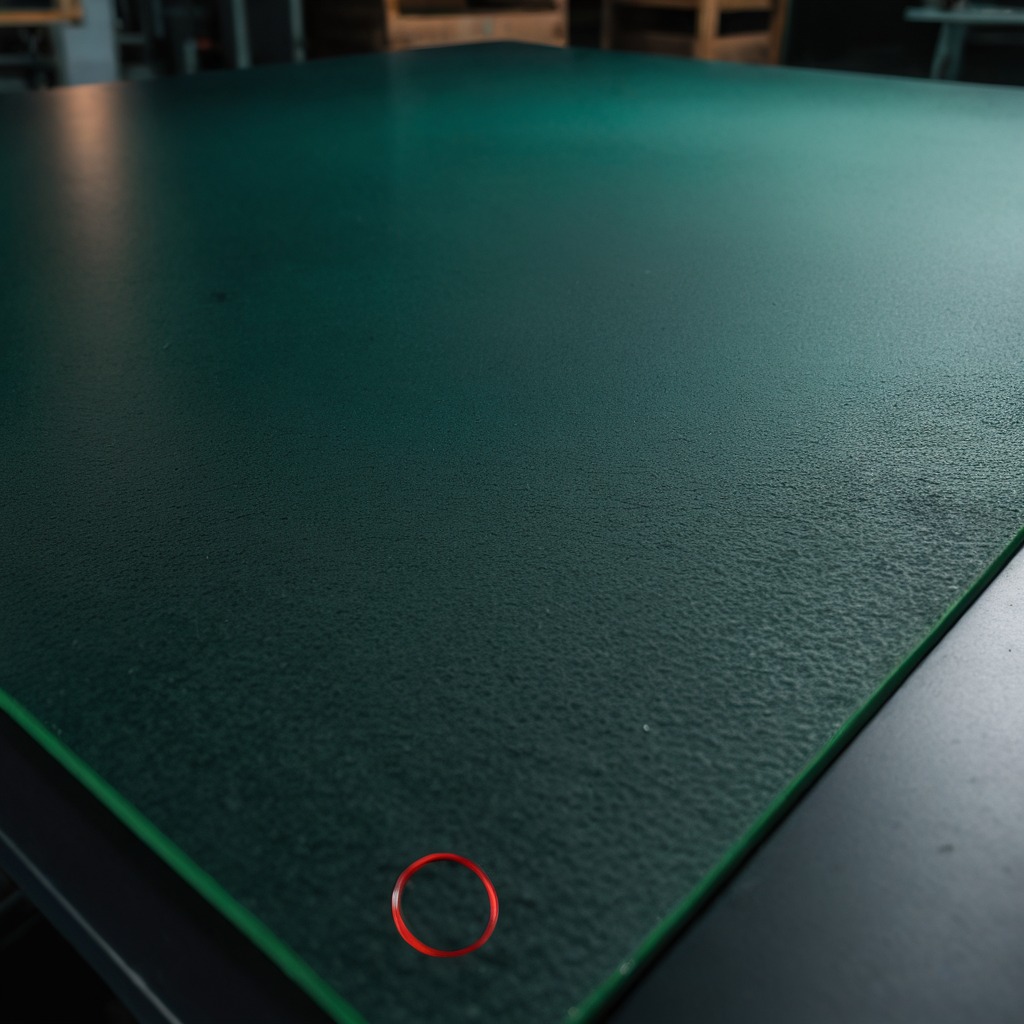
A rubber O-ring is lying on the green rubber mat inside a workshop at night.